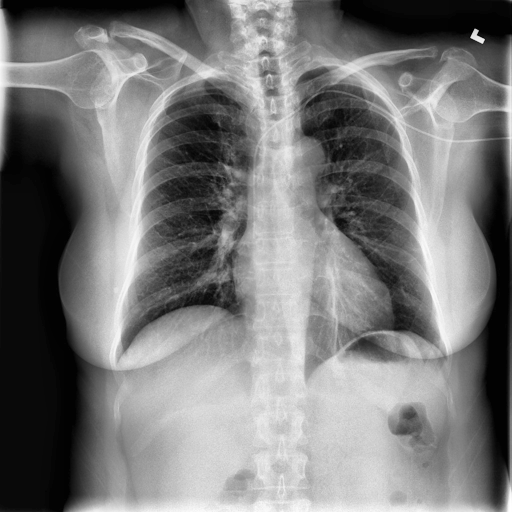
Finding: NORMAL